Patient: sex M, age 67
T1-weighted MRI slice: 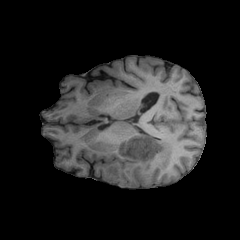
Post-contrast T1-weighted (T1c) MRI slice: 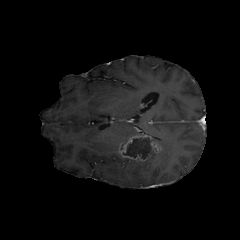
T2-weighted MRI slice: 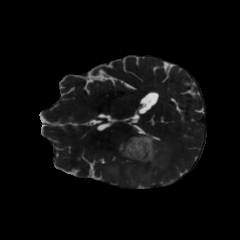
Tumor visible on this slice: yes
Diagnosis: Glioblastoma, IDH-wildtype
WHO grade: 4